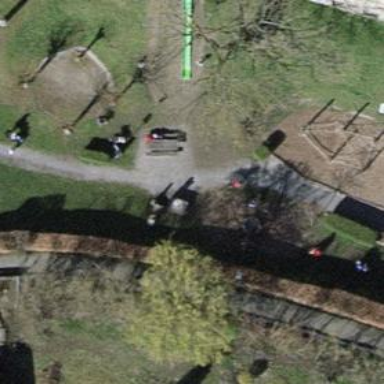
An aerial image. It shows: Playground with swings.